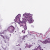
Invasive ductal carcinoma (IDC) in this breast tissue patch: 1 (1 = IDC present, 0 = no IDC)